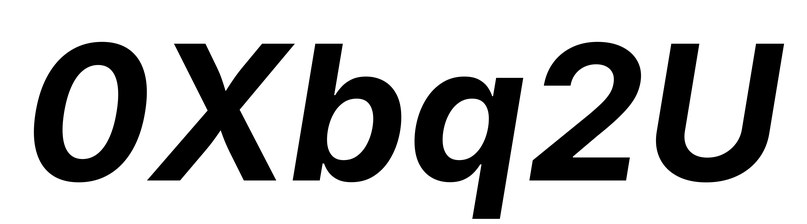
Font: Inter-Italic_Bold_Italic